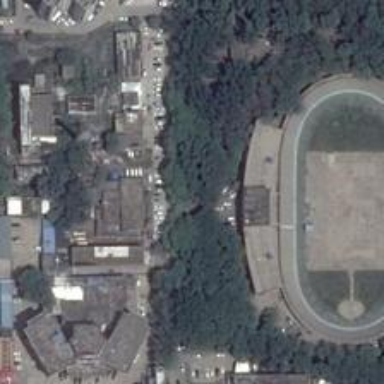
An oval stadium encircled by dense plants stands beside a community .